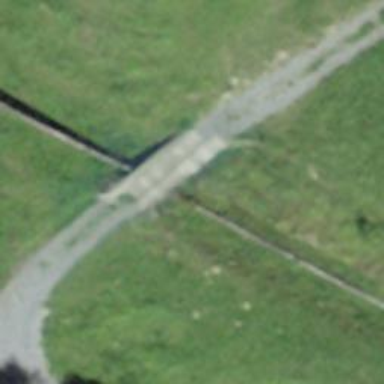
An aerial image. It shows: Service road with unpaved surface that crosses over bridge.